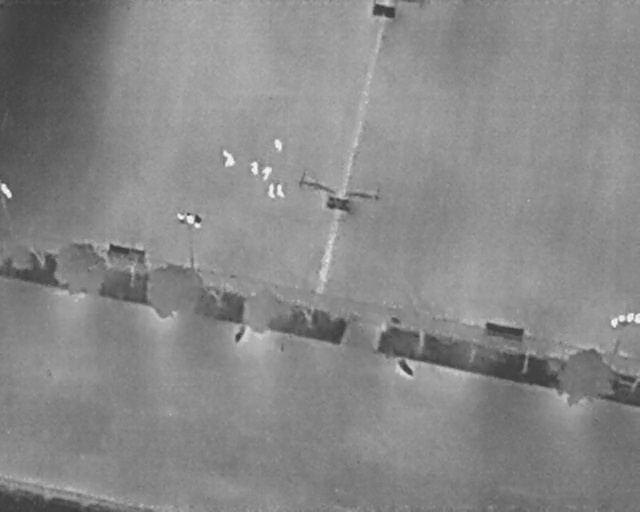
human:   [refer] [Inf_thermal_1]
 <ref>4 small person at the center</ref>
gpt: <box>[[38, 32, 40, 33, 2], [40, 32, 42, 34, 2], [41, 36, 43, 38, 2], [42, 36, 44, 37, 2]]</box>

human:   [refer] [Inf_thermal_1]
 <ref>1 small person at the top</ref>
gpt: <box>[[42, 27, 44, 29, 167]]</box>